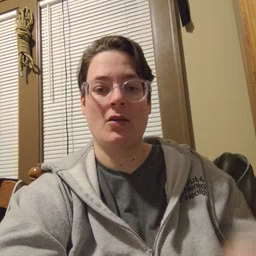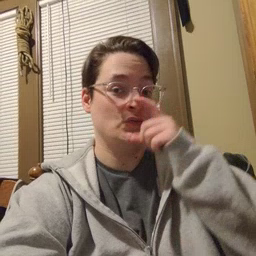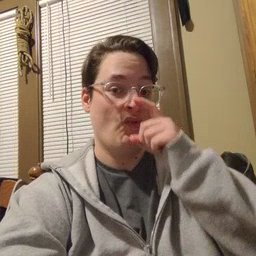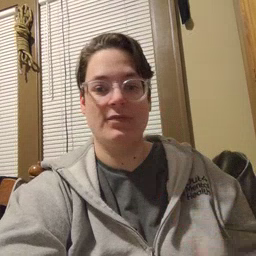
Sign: doll